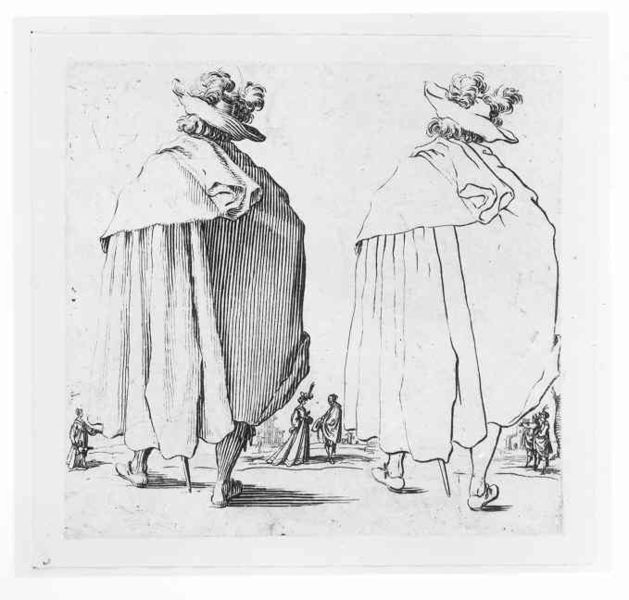
Titel: Mann mit großem Mantel von hinten, im Hintergrund Spaziergänger
Künstler: Jacques Callot
Standort: Karlsruhe
Institution: Staatliche Kunsthalle Karlsruhe
Schlagwörter: dunkel, feder, fuß, gruppe, himmel, kopf, mann, schatten, umhang, weiß, bäume, frauen, landschaft, menschen, stadt, frau, frisur, grau, haar, hell, hintergrund, hut, hüte, kleid, licht, männer, rücken, schwarz, skizze, vordergrund, zeichnung, blick, dame, park, tuch, weg, gespräch, mode, rock, jacke, mütze, falten, federn, kragen, mensch, rahmen, rembrandt, stehen, herr, niederlande, spiegel, horizont, häuser, spiegelung, gehen, boden, figur, gewand, haare, mantel, gewänder, paar, personen, blatt, person, kontrast, locke, locken, stock, umrandung, beine, federbusch, federhut, schwung, füße, rückenansicht, papier, man, perspektive, unterhaltung, zwei, gehstock, schuhe, stab, studie, gewicht, laufen, grafik, graphik, klein, linien, spazieren, markt, platz, rand, figuren, karikatur, dick, einfach, zwei männer, gestreift, streifen, überwurf, faltenwurf, glatt, waden, hoch, striche, umriss, foto, klinge, strümpfe, pärchen, gang, spaziergang, linie, kohle, linear, kontur, hinten, rückenfigur, groß, druck, schwarzweiss, schraffur, schraffuren, radierung, stich, illustration, karrikatur, schwert, strich, stöcke, waffe, hutschmuck, mäntel, bürgertum, schraffiert, spazierstock, bleistift, degen, dreispitz, stiefel, schritt, entwurf, marsch, kopie, umschlag, von hinten, rückansicht, negativ, barett, wanderer, mittelalter, struktur, begegnung, gehend, schreiten, schreitend, marktplatz, umhänge, zentrum, strumpfhosen, zwerg, spaziergänger, federschmuck, manteö, kupferstich, cape, gruß, doppelt, stecken, zwerge, roben, gleichheit, geist, laufend, proportionen, doppel, kid, riesig, paltz, masken, laufende, zwilling, zwillinge, duo, riese, ätzung, zweimal, schrittstellung, doppelbild, hutfeder, identisch, unterschied, angedeutet, musketiere, langes kleid, riesen, pelerine, duplikat, spazierstöcke, felatenwurf, tiefenwirkung, callot, spaziergänge, maskiert, umgeschlagen, nackte füße, spaziergan, umschlagen, 16. jh., kleine figuren, 17 jahrhundert, goß, stockspitze, risen, manteumhang, stodck, mändel, nüte, reispitz, schuehe, unterhjaltung, zusachauer, gulliver, foobar, calot, scharfgur, menschchen, gullivers reisen